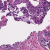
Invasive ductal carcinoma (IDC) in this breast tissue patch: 0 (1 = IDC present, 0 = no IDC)